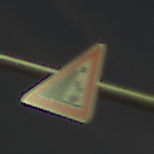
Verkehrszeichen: SteinschlagLinks
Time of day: Night
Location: Outdoor (Urban)
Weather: PartlyCloudy
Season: NotSpecified
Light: Artificial